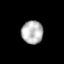
Tissue: lung
Cell type: T cells
Senescence score: 0.2408
Nuclear area (px): 490
Mean DAPI intensity: 182.257